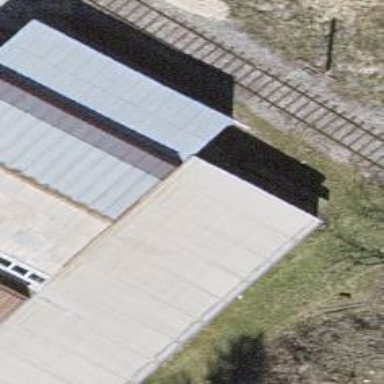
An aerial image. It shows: Railway yard.